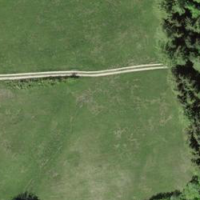
EUNIS habitat code: 41
Species observed at this site:
Primula veris
Petasites albus